Question: I am making a network based Android application. I have created a server on my web hosting. I have used PHP and MySQL to handle database operations, now I want to assign a user to this database and grant him/her privileges so as to manipulate data.
However I am not sure which privileges I should grant to the user and which not, I have attached a screen shot to the page asking me to grant privileges, I want to know what will be secure and what can cause me potential harm.

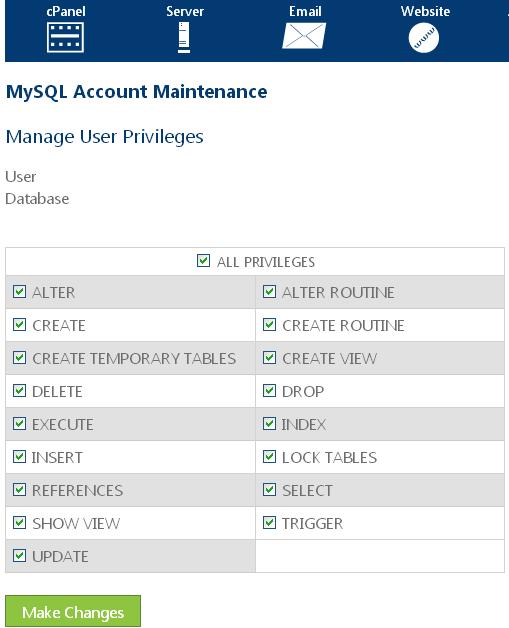
Answer: You only need <URL> privileges.
So , , , and (if you have some stored procedures to call) should suffice!